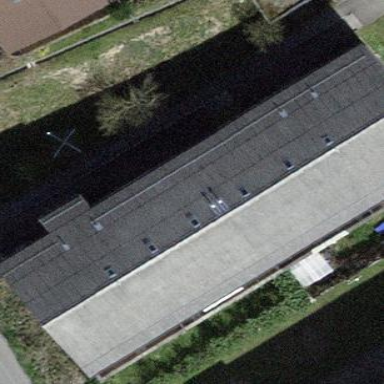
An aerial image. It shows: Building with tiled roof.